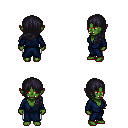
a pixel art fantasy rpg character, female body template, orc, green skin, blue robe, white pants, raven left-swept hairstyle, four views (front, back, left, right), 2x2 character sprite sheet, small pixel art, hard edges, no anti-aliasing